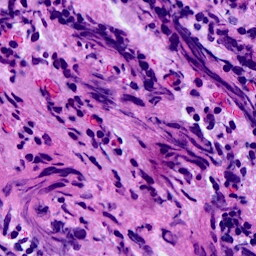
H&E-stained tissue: Breast